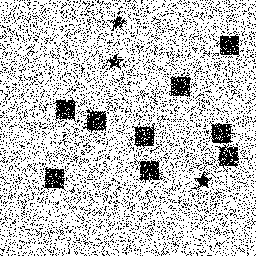
Squares: 9
Triangles: 0
Stars: 3
Total shapes: 12